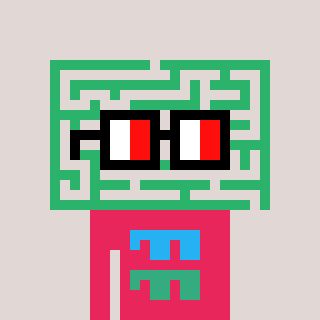
a pixel art character with square glasses with black frames and red eyes, a maze-shaped head and a redpinkish-colored body on a warm background